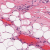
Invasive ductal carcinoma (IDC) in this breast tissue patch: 0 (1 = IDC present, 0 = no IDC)